Interaction volume radius: 10 \u00c5
Interaction volume height: 10 \u00c5
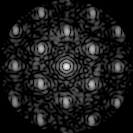
Disorder parameter: 0.2894